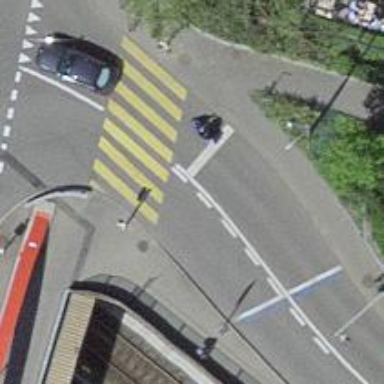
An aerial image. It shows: Asphalt footway with marked crossing equipped with traffic signals.